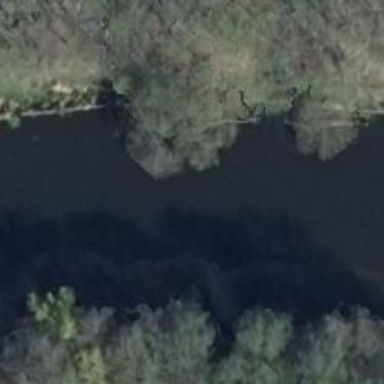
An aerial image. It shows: There is canal with riverbanks.